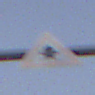
Verkehrszeichen: Vorfahrt
Umgebung: Outdoor, Suburban
Tageszeit: SunriseSunset
Wetter: Clear
Licht: Natural
Jahreszeit: NotSpecified
Kontrast: LowContrast